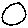
Label: circle